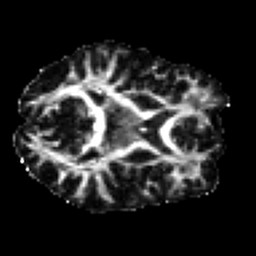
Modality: FA
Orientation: axial
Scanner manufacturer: siemens
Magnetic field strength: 3 T
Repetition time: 7.8 s
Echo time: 0.09 s